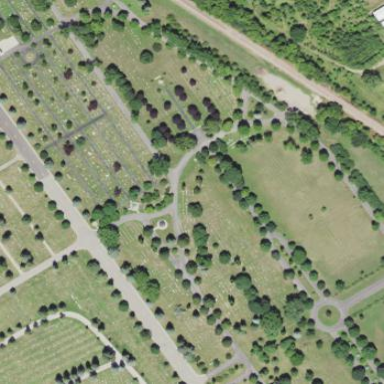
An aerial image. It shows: Cemetery.